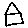
Label: house